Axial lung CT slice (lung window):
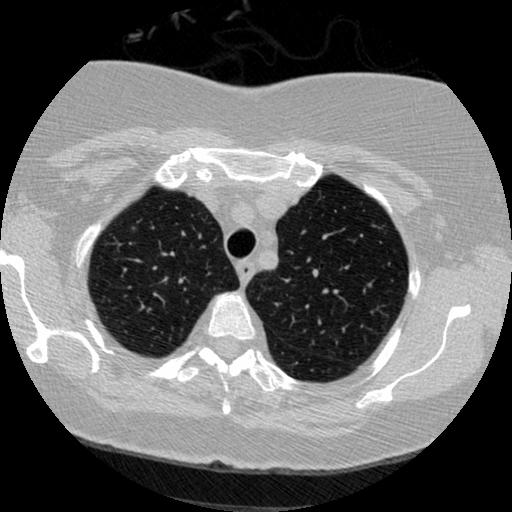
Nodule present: no